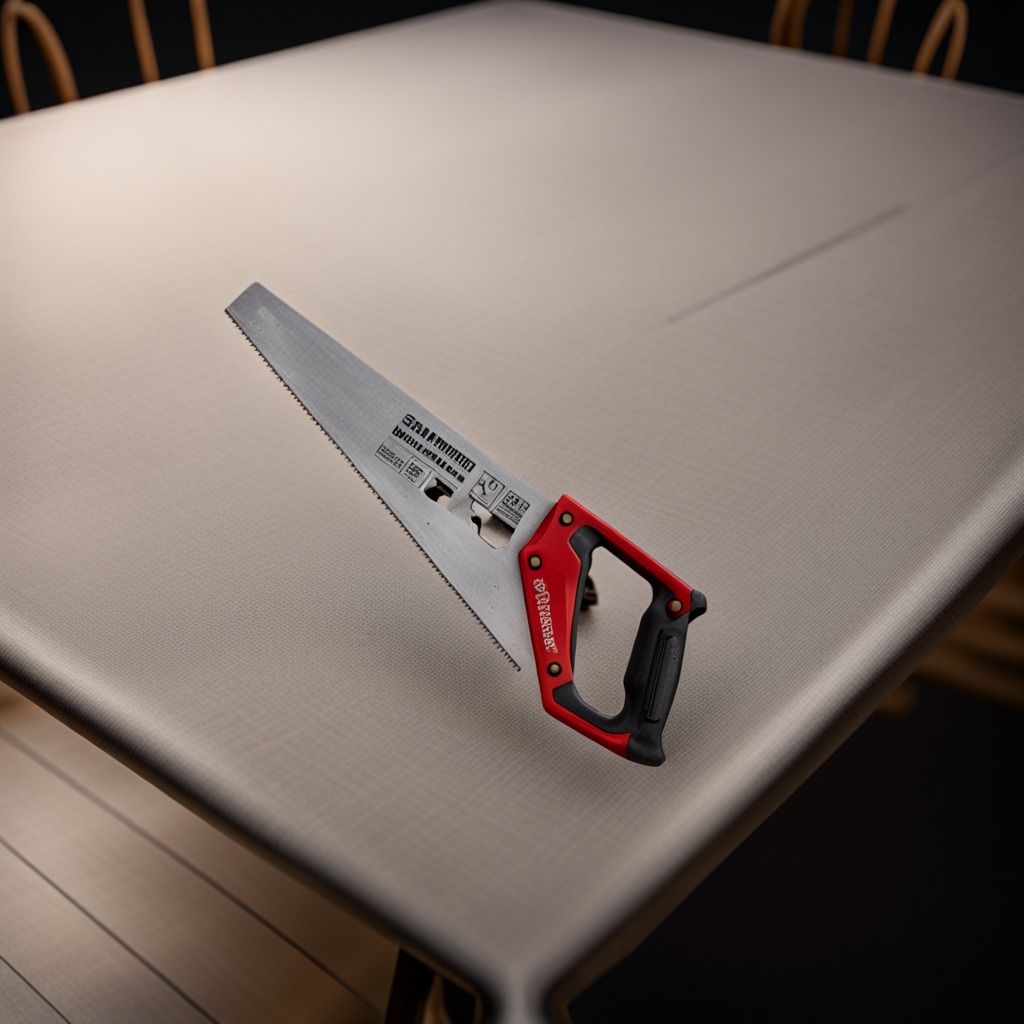
A metal saw is lying on a wooden table.